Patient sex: M
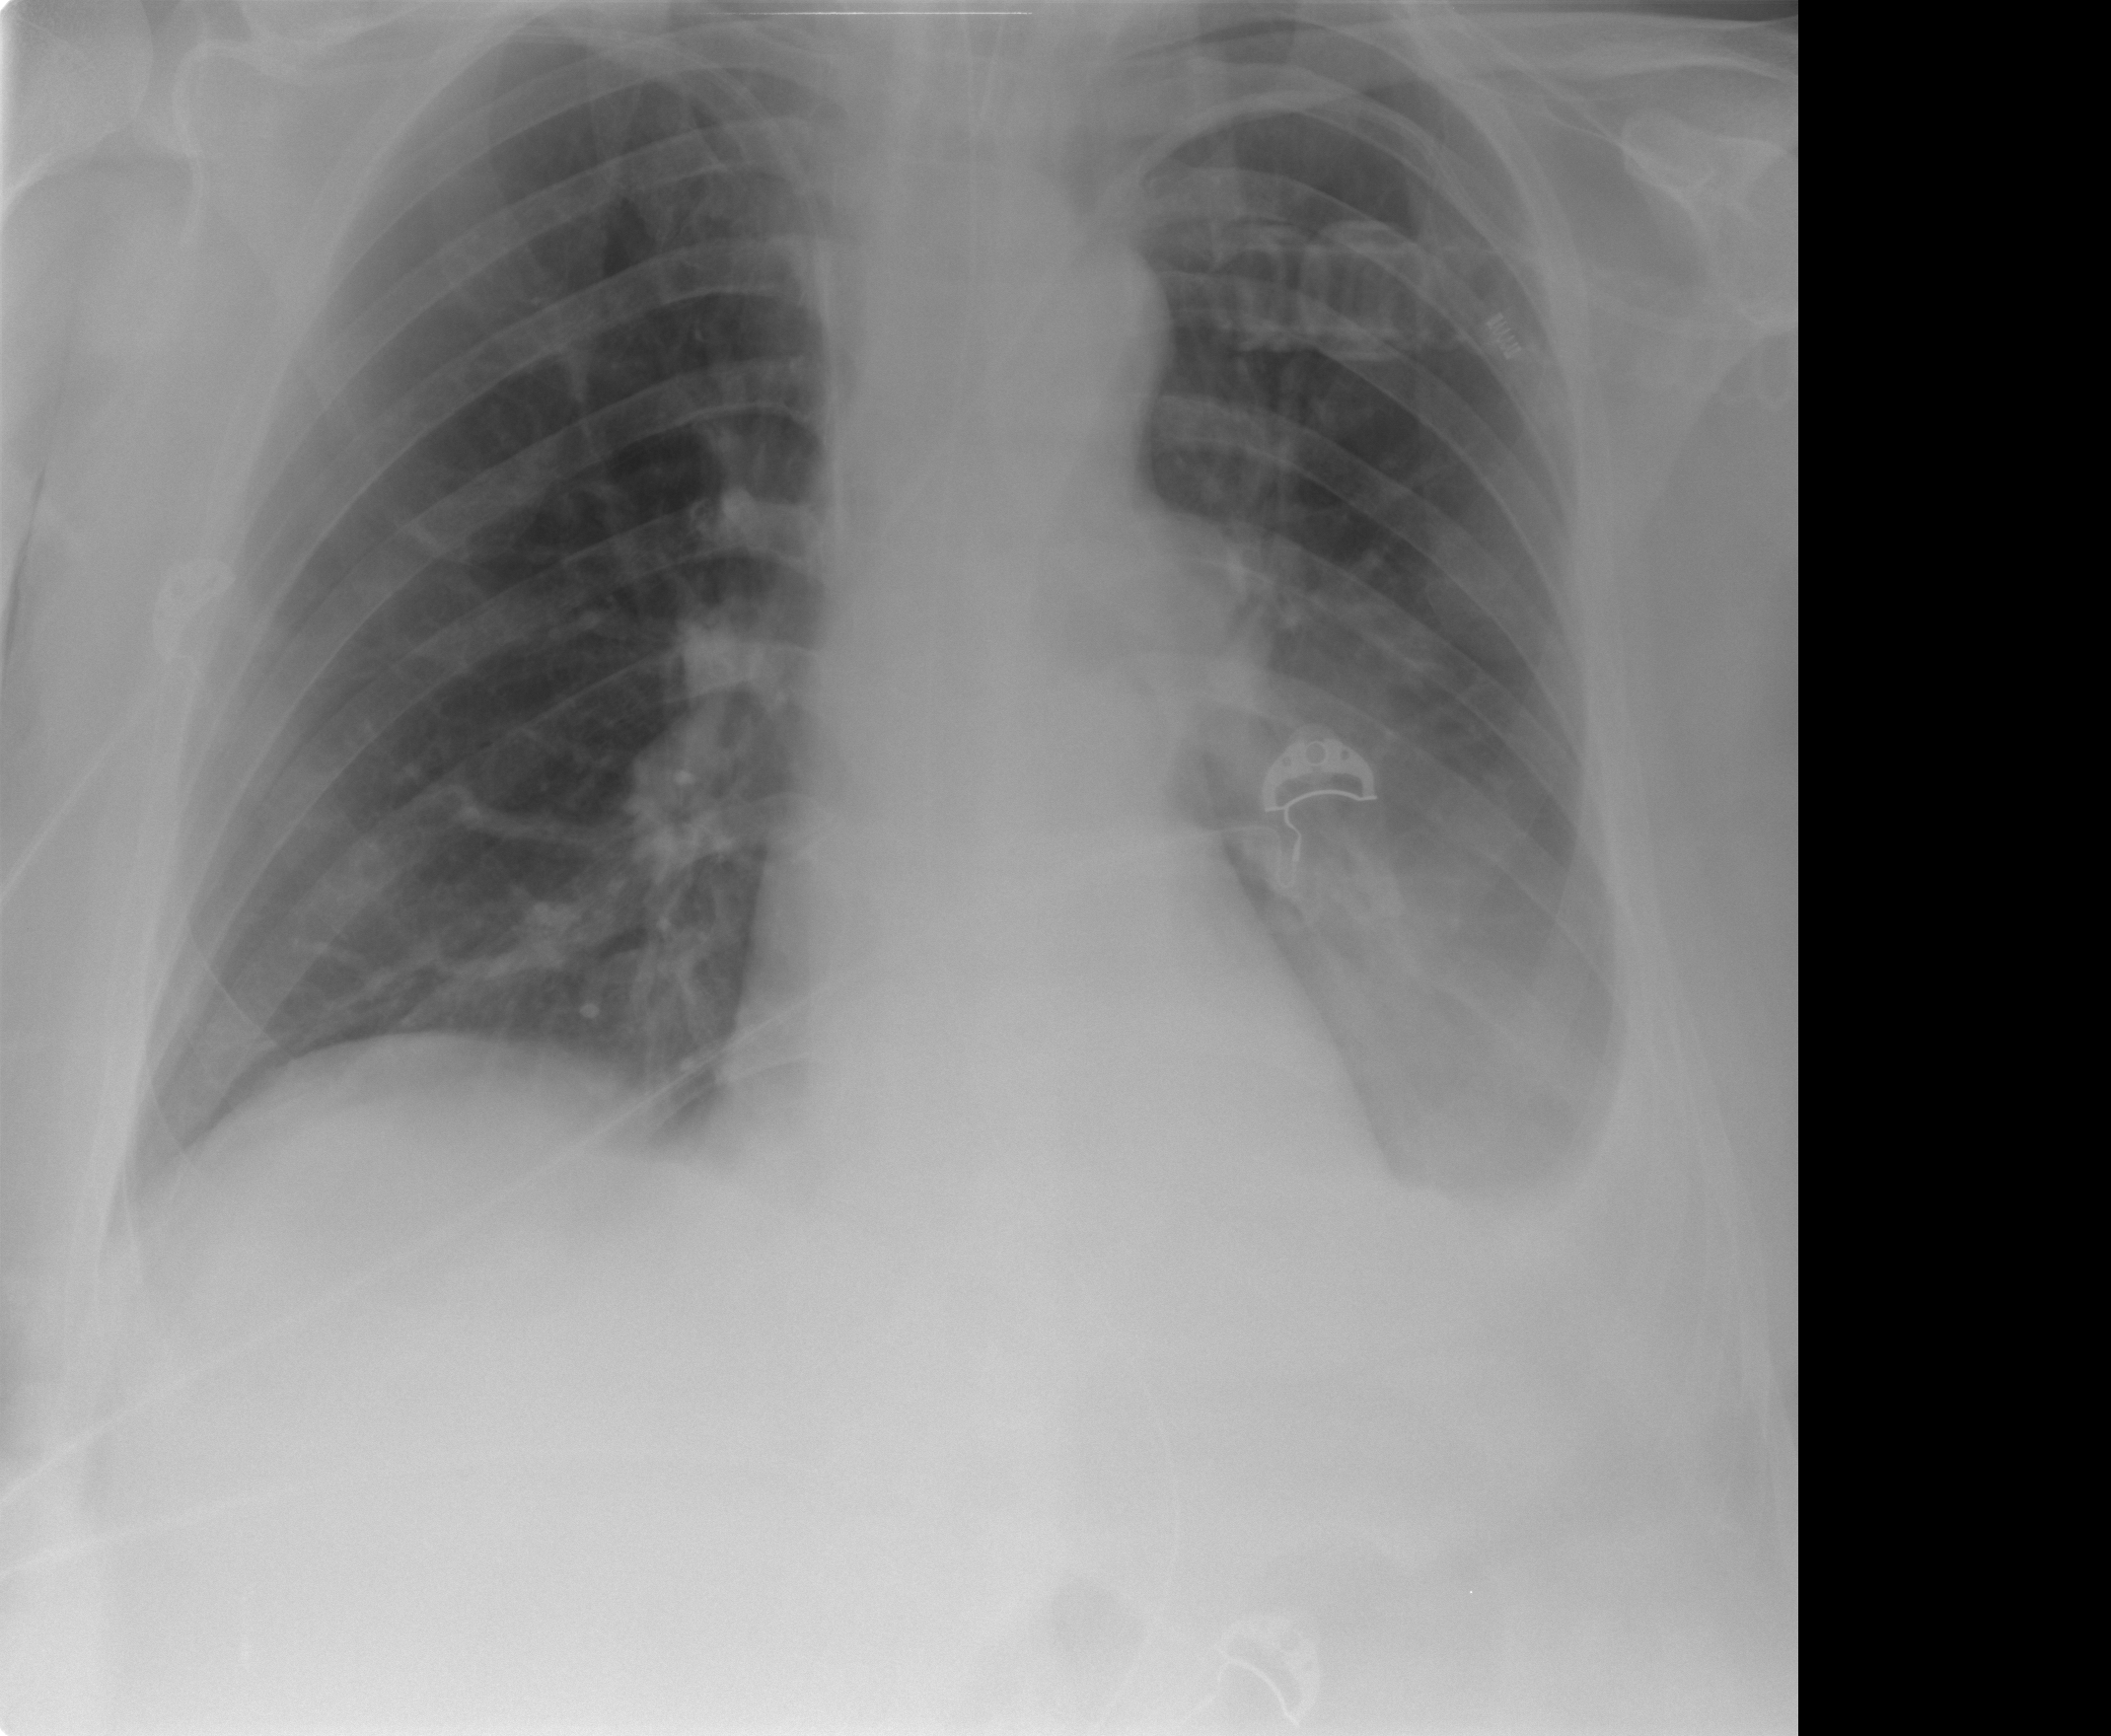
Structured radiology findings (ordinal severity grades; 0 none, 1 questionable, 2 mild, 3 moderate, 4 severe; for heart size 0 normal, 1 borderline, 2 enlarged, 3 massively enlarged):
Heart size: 0
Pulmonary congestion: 0
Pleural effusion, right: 0
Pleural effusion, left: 2
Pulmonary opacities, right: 0
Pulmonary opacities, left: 0
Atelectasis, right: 0
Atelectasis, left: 2